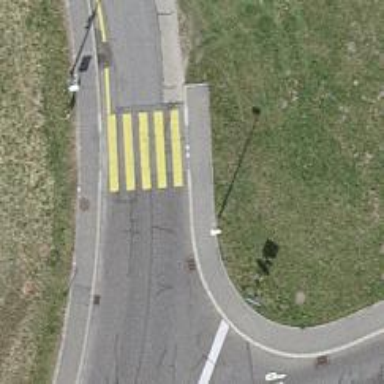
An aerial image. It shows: Zebra crossing on the road.